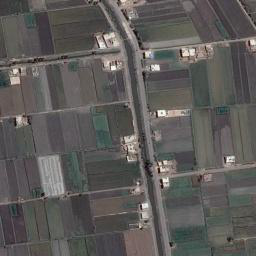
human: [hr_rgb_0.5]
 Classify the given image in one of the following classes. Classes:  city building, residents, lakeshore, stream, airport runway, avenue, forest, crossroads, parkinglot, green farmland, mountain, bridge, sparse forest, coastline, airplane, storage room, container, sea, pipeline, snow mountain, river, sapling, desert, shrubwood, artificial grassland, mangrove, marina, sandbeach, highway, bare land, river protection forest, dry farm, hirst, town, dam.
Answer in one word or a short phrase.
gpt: green farmland